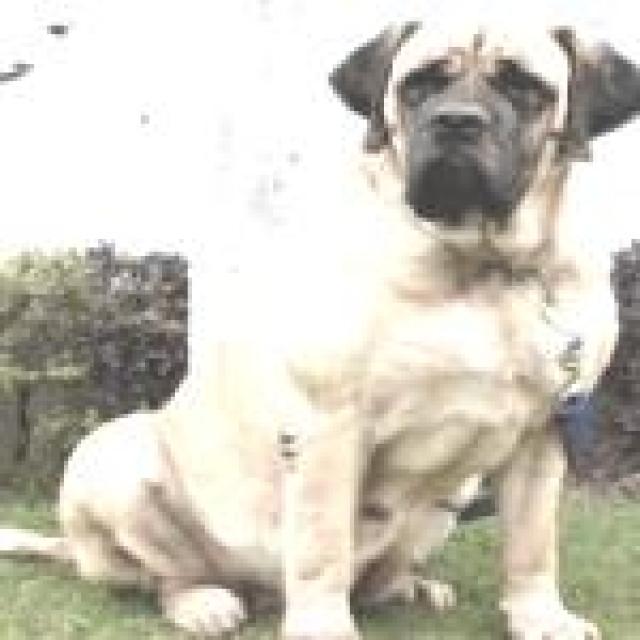
Healthy canine skin — no visible lesions, inflammation, or abnormalities. The skin and coat appear normal.